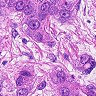
Metastatic tissue present: yes